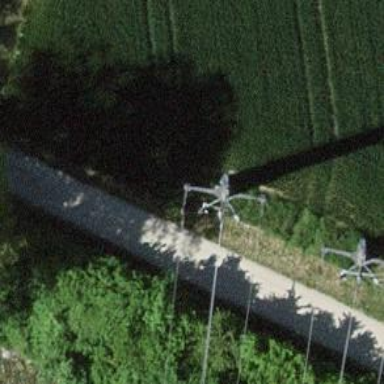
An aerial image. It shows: Power line in the image.